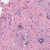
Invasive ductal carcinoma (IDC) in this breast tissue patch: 1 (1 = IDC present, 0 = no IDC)